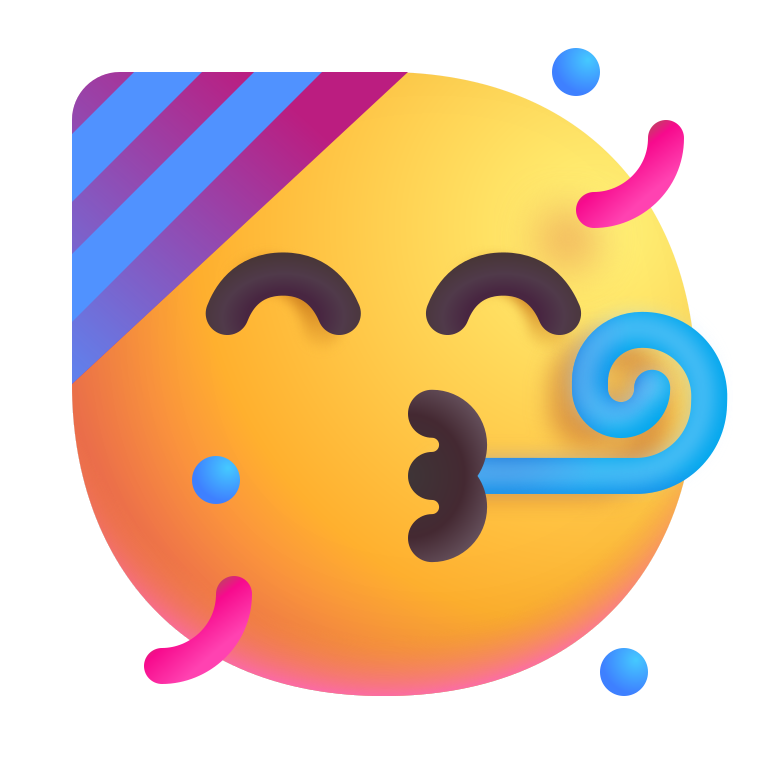
partying face color